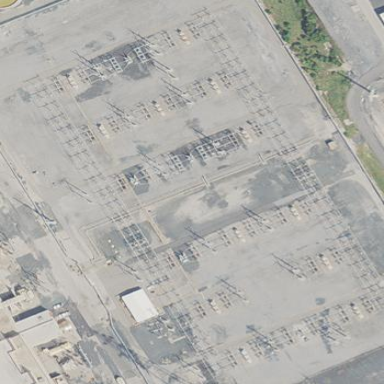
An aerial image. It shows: Chain link fence surrounds transmission level power substation.